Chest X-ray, AP view. Patient: 44 years old, sex M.
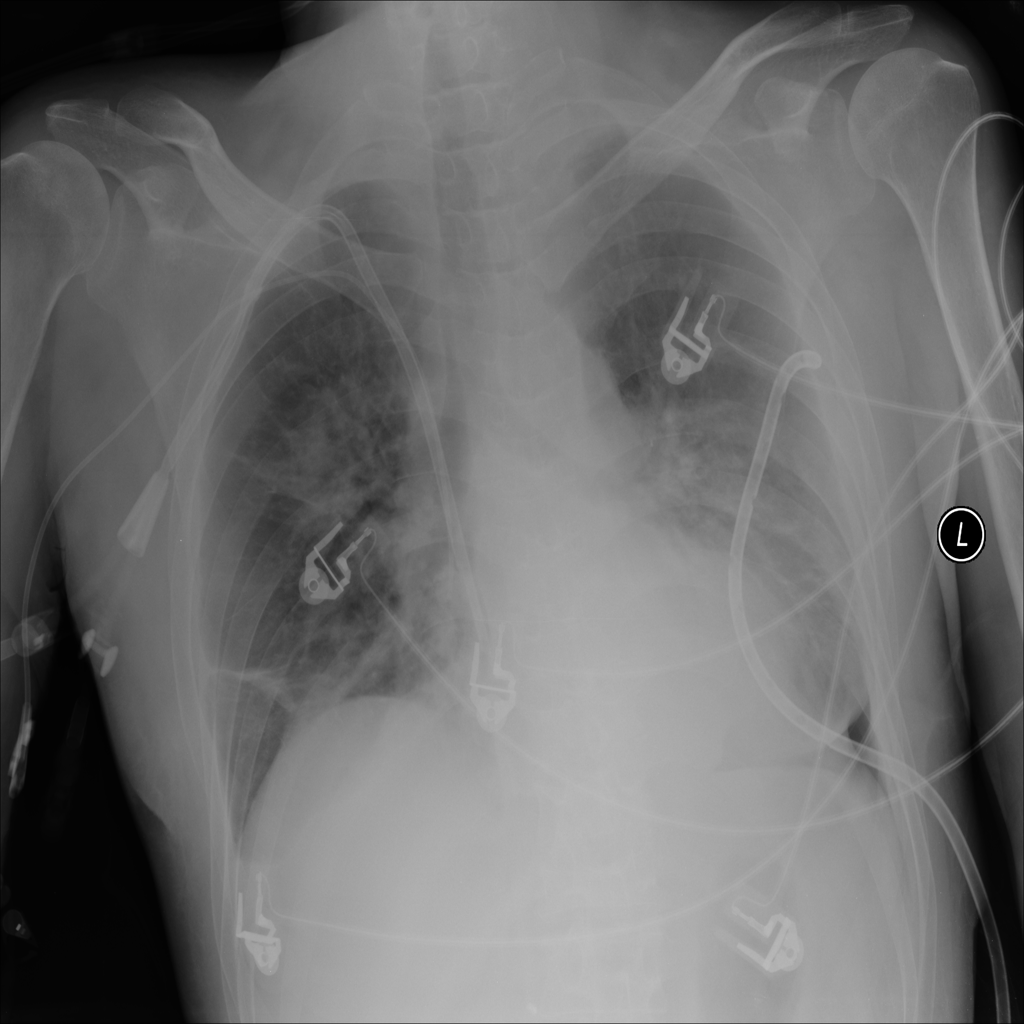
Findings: Infiltration, Pneumothorax